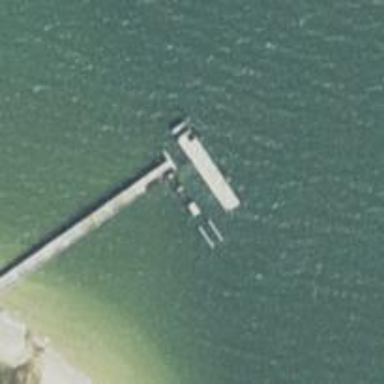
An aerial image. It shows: Pier in ruined state.